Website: bh-photo
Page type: receipt
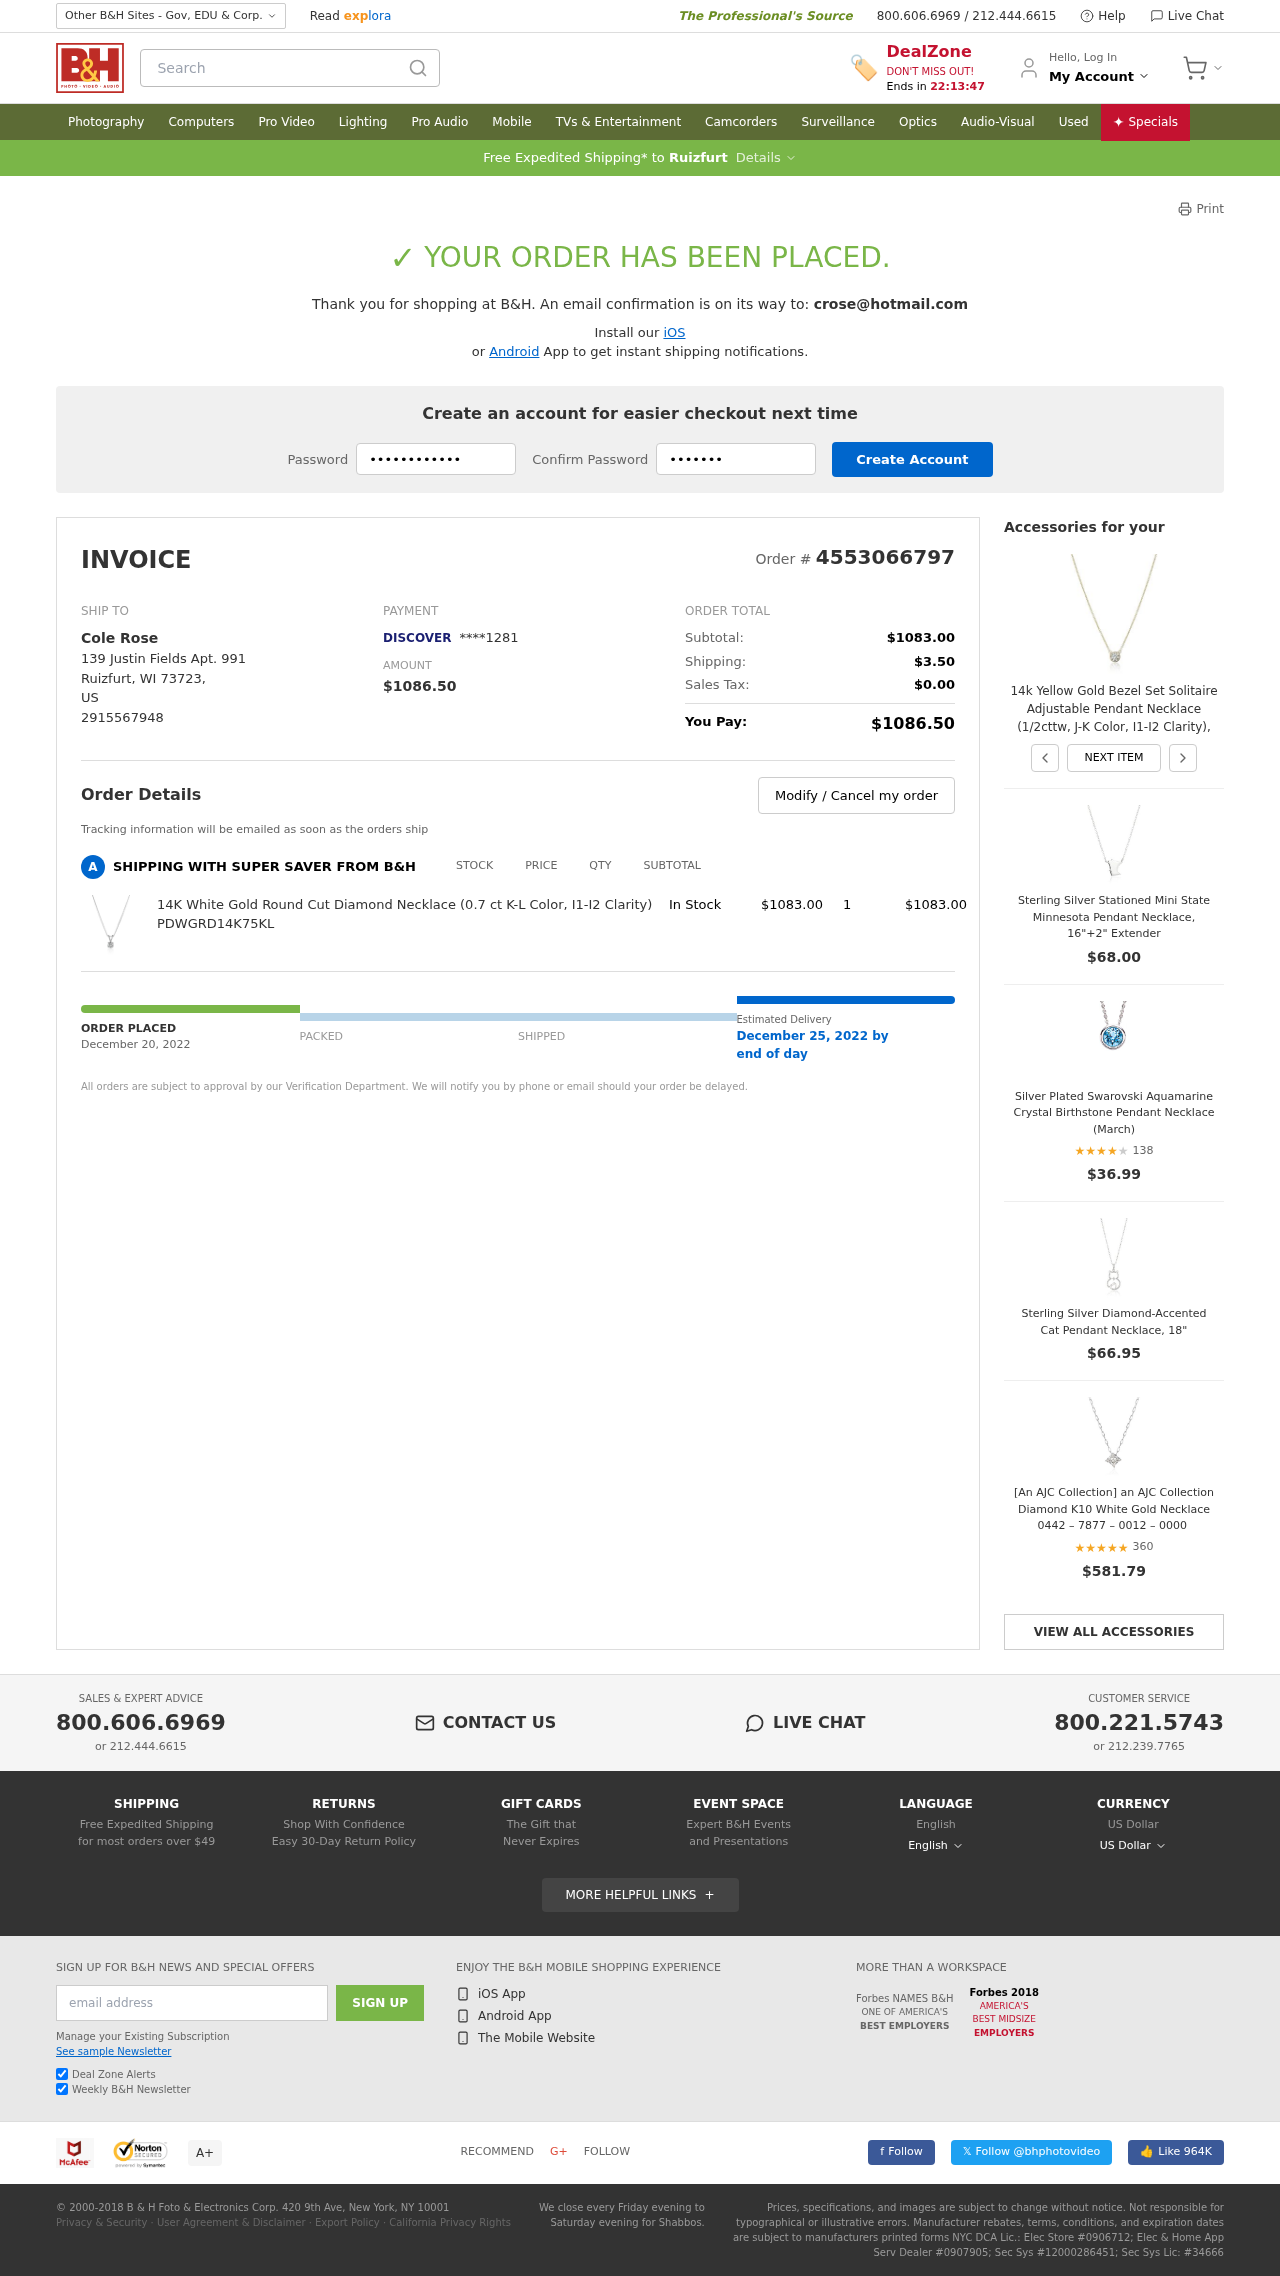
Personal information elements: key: PII_CARD_LAST4
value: ****1281
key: PII_CARD_TYPE
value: DISCOVER
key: PII_CITY
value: Ruizfurt
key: PII_COUNTRY_CODE
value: US
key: PII_EMAIL
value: crose@hotmail.com
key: PII_FULLNAME
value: Cole Rose
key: PII_PHONE
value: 2915567948
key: PII_POSTCODE
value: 73723
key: PII_STATE_ABBR
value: WI
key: PII_STREET
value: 139 Justin Fields Apt. 991
Product elements: key: PRODUCT1_NAME
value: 14K White Gold Round Cut Diamond Necklace (0.7 ct K-L Color, I1-I2 Clarity) PDWGRD14K75KL
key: PRODUCT1_PRICE
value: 1083
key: PRODUCT1_QUANTITY
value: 1
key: PRODUCT2_NAME
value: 14k Yellow Gold Bezel Set Solitaire Adjustable Pendant Necklace (1/2cttw, J-K Color, I1-I2 Clarity),
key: PRODUCT3_NAME
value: Sterling Silver Stationed Mini State Minnesota Pendant Necklace, 16"+2" Extender
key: PRODUCT3_PRICE
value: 68
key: PRODUCT4_NAME
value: Silver Plated Swarovski Aquamarine Crystal Birthstone Pendant Necklace (March)
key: PRODUCT4_NUM_RATINGS
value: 138
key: PRODUCT4_PRICE
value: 36.99
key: PRODUCT4_RATING
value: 3.6
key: PRODUCT5_NAME
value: Sterling Silver Diamond-Accented Cat Pendant Necklace, 18"
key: PRODUCT5_PRICE
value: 66.95
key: PRODUCT6_NAME
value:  [An AJC Collection] an AJC Collection Diamond K10 White Gold Necklace 0442 – 7877 – 0012 – 0000 
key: PRODUCT6_NUM_RATINGS
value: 360
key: PRODUCT6_PRICE
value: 581.79
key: PRODUCT6_RATING
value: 4.7
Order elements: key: ORDER_ID
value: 4553066797
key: ORDER_TOTAL
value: $1086.50
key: ORDER_SUBTOTAL
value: $1083.00
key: ORDER_SHIPPING_COST
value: $3.50
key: ORDER_TAX
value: $0.00
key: ORDER_DATE
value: December 20, 2022
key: ORDER_DELIVERY_DATE
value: December 25, 2022 by
Search elements: key: HEADER_SEARCH
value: Search